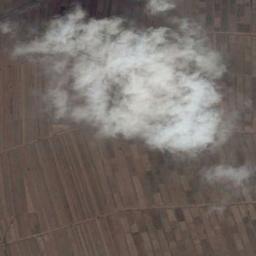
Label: cloud